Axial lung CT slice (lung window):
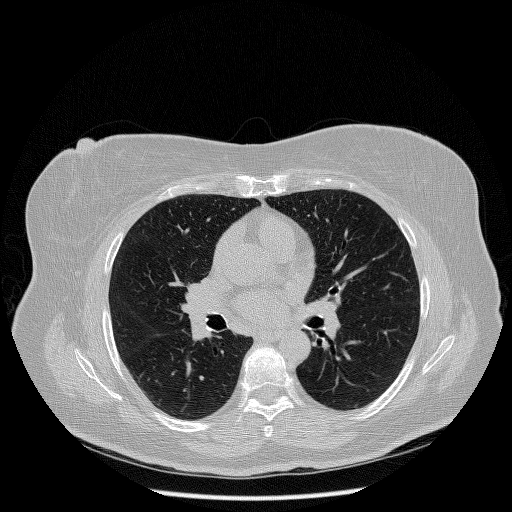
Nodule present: no